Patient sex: M
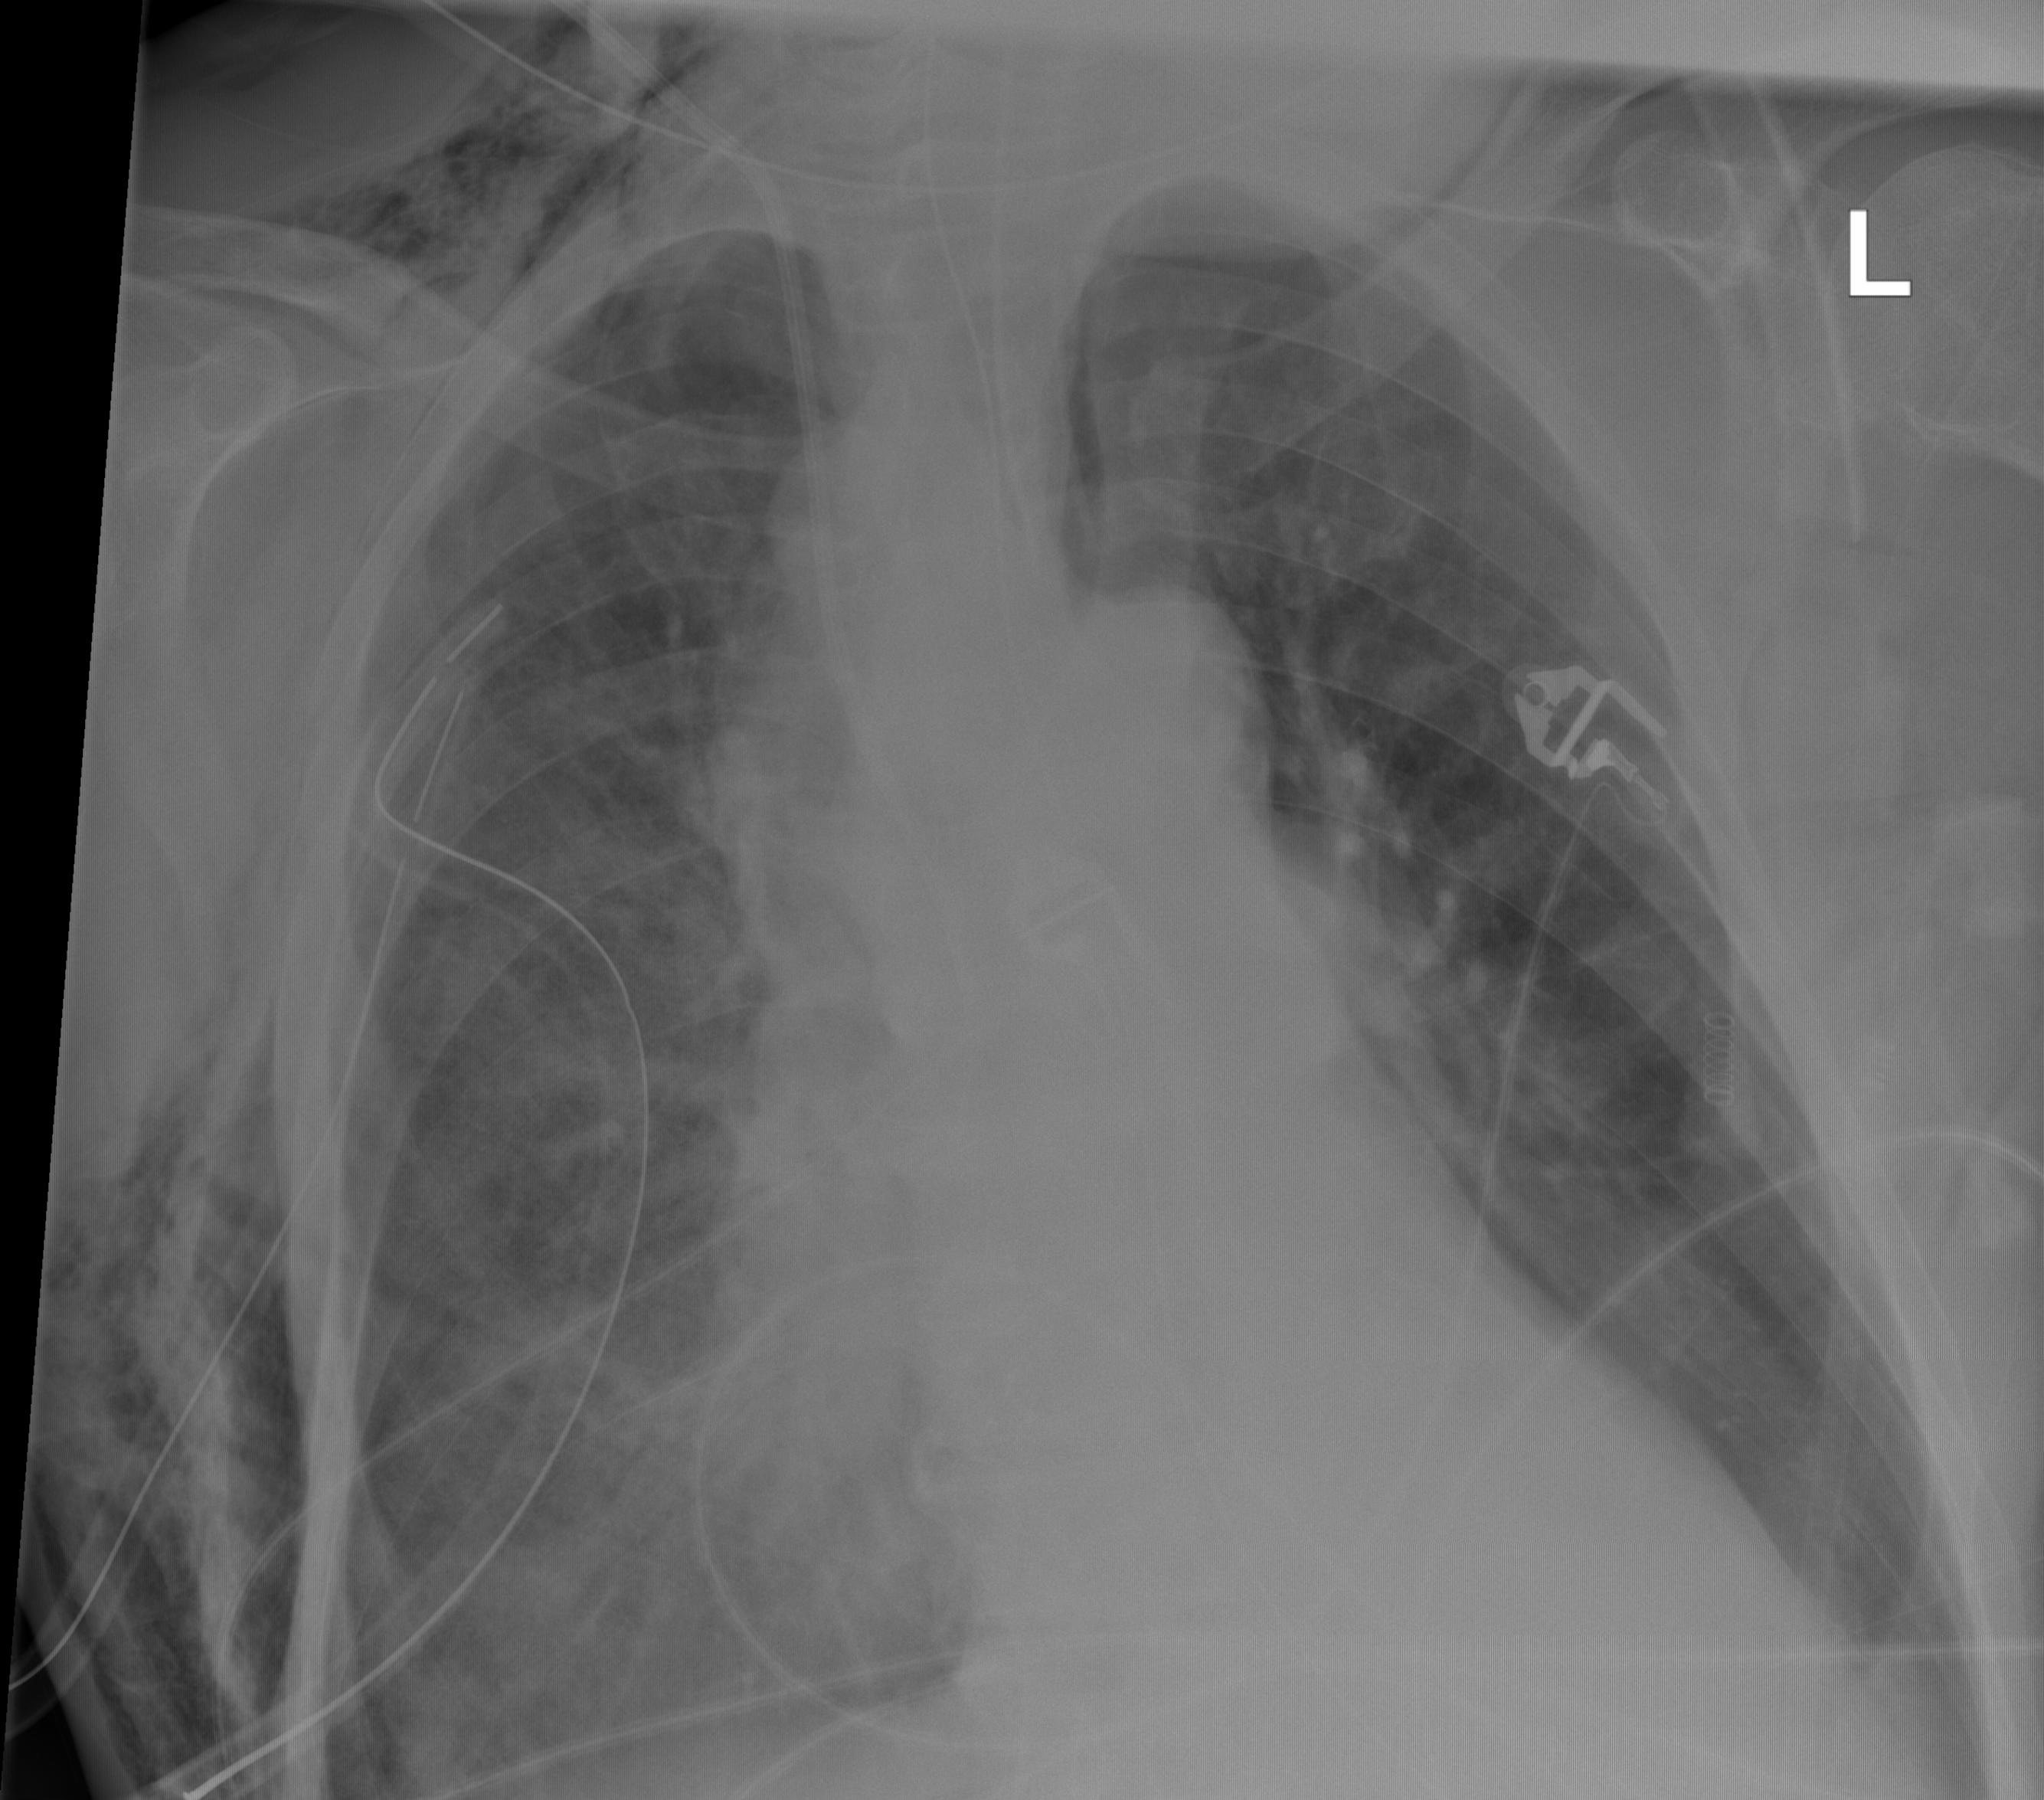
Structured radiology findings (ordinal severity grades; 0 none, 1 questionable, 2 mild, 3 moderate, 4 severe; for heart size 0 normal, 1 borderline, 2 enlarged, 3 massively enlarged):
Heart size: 0
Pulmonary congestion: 3
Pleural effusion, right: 2
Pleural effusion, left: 2
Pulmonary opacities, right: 2
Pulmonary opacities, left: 0
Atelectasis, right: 2
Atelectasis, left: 0